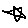
Label: star